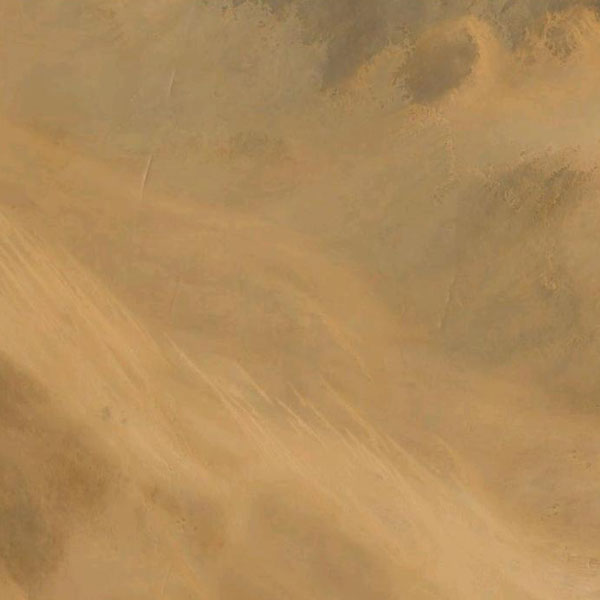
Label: Desert